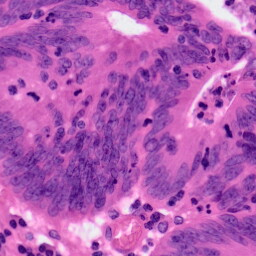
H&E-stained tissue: Colon